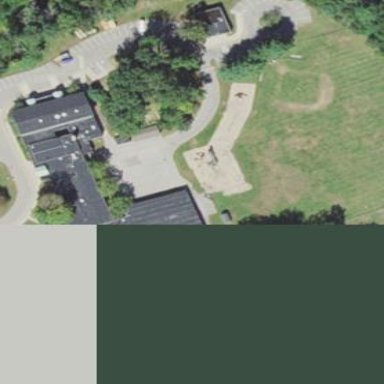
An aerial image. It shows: School.